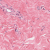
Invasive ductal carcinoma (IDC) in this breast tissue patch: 0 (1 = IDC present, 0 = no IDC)